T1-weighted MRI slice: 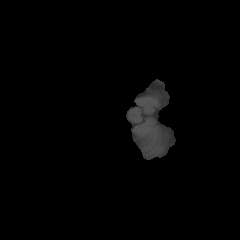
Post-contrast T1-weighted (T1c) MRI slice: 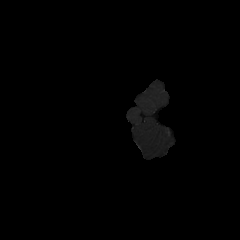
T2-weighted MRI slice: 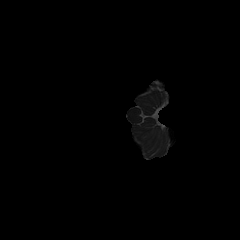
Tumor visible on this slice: no